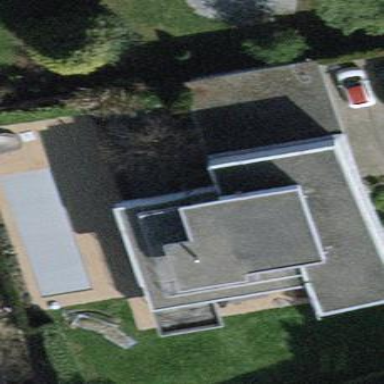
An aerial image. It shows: Building with flat roof oriented across its structure.